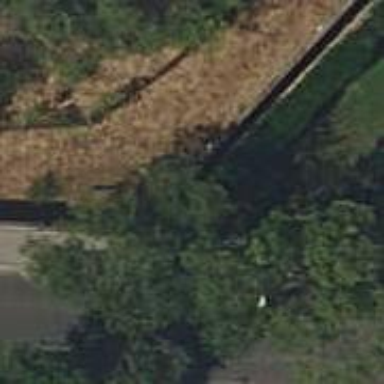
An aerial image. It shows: Wall barrier.